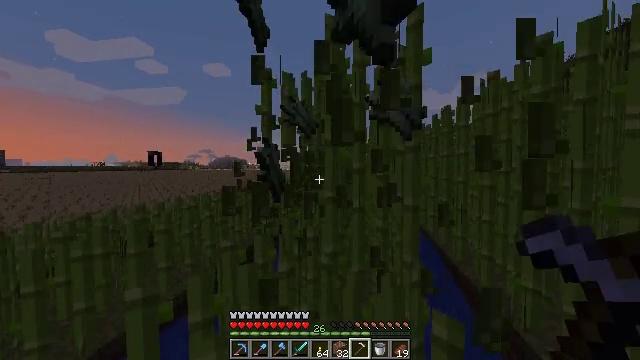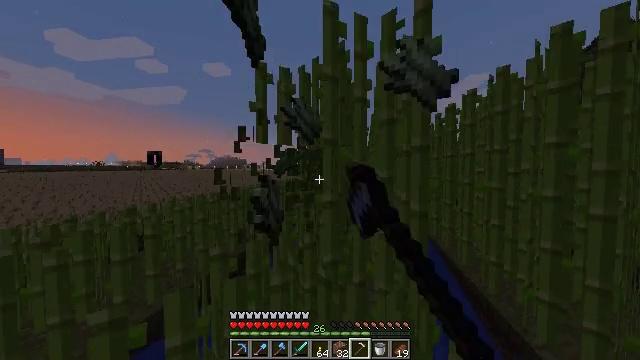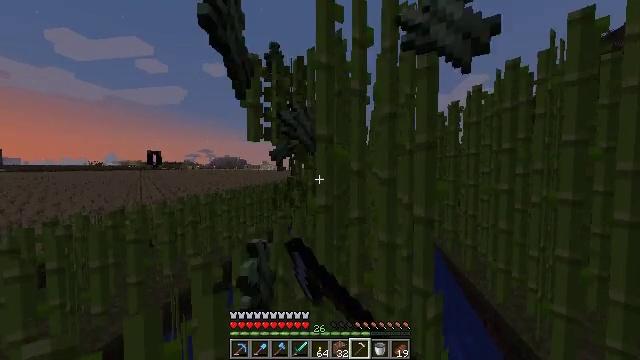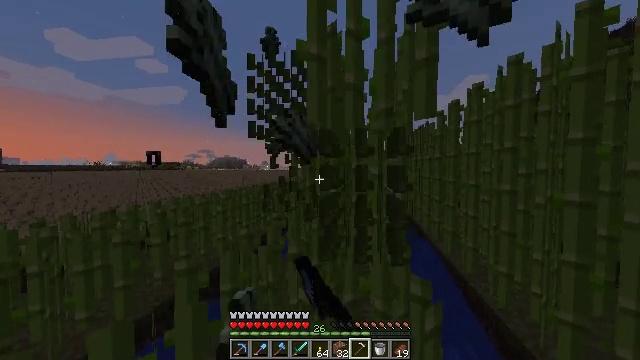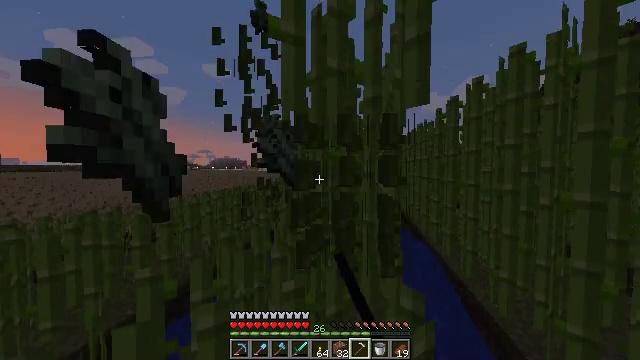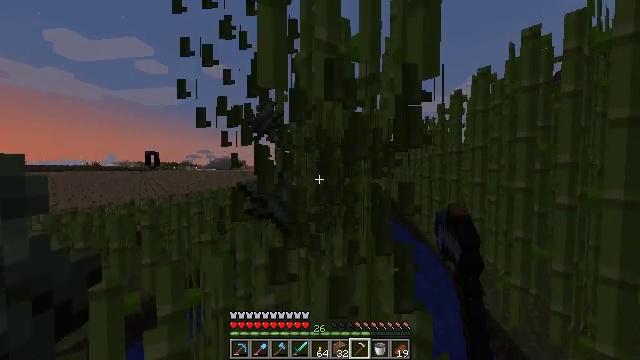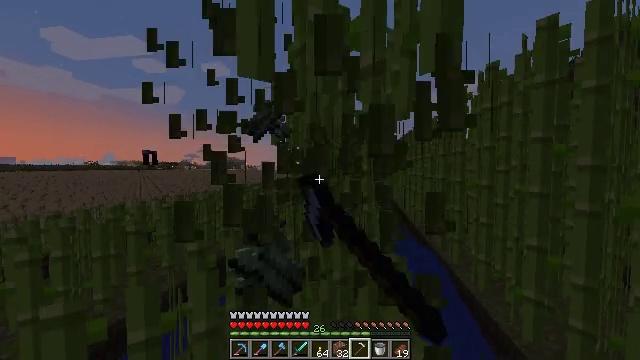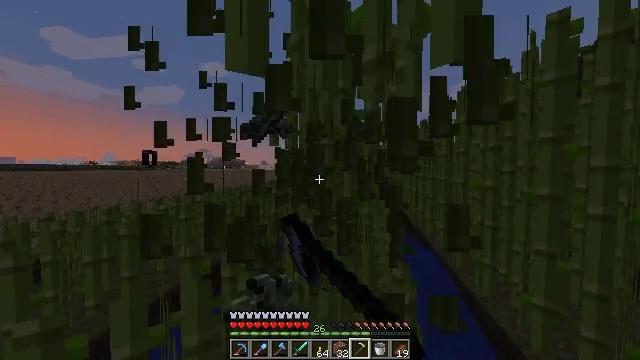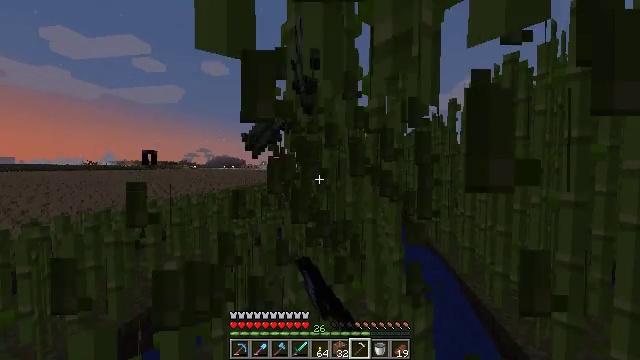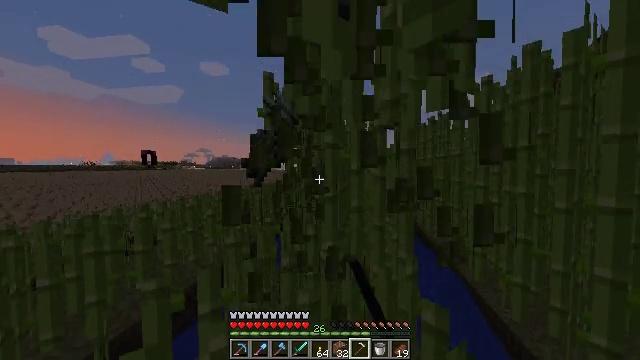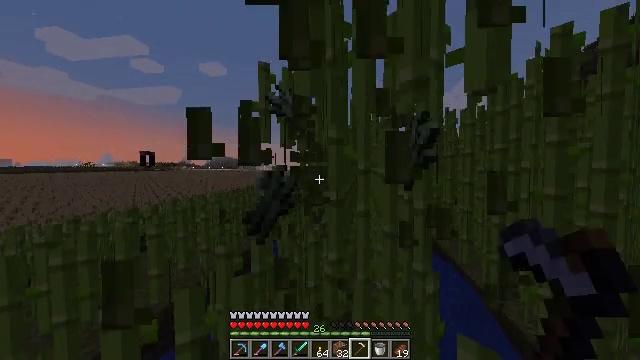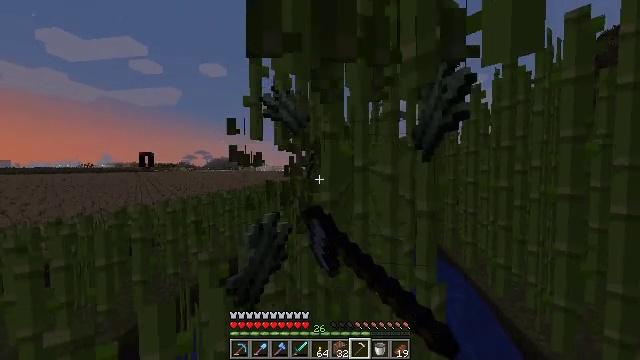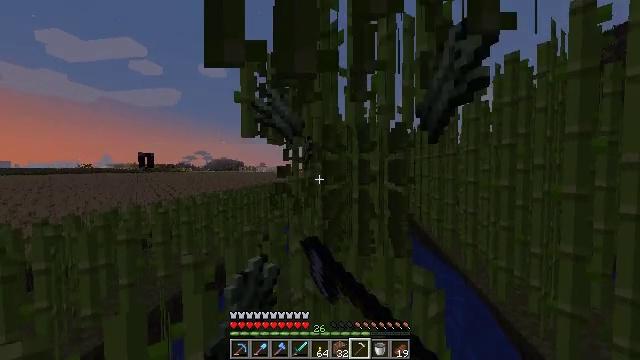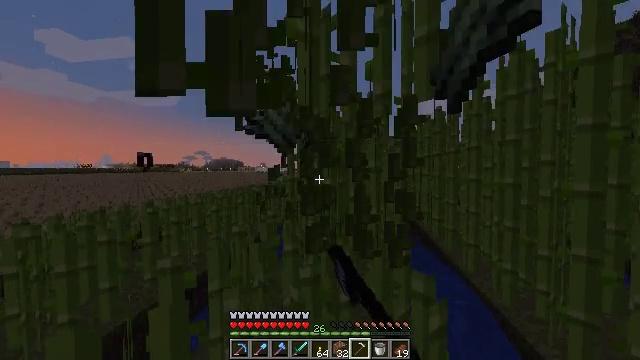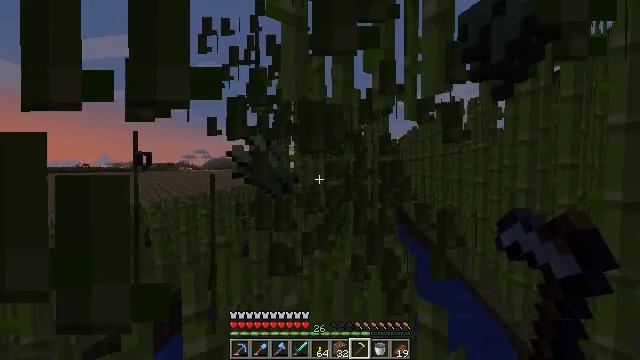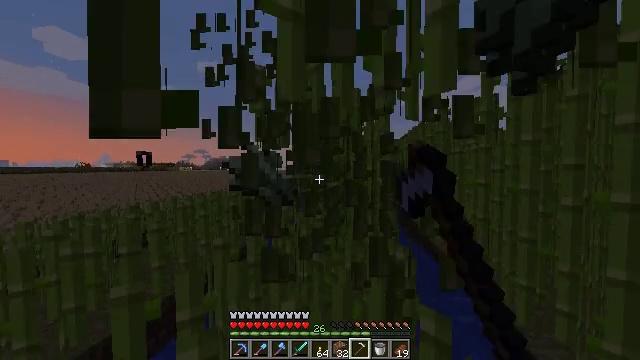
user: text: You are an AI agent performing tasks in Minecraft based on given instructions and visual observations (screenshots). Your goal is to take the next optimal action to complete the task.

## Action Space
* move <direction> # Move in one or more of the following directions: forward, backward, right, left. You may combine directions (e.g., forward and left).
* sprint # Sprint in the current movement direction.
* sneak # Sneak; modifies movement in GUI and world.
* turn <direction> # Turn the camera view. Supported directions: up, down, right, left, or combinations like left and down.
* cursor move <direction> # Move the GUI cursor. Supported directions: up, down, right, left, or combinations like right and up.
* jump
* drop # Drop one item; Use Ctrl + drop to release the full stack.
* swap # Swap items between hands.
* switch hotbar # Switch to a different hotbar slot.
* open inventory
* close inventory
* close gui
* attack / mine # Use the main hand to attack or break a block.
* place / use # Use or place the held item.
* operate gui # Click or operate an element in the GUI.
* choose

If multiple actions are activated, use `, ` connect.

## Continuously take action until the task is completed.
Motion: motion action
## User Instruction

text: Gather sugar cane for crafting.
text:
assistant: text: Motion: move forward, attack / mine
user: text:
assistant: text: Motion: move forward and move right, attack / mine
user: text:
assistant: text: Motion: move forward and move right, attack / mine
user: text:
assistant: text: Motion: move forward, attack / mine
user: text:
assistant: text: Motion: move forward, attack / mine
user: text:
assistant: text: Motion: move forward, attack / mine
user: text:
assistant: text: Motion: move forward, attack / mine
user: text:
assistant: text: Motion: move forward, attack / mine
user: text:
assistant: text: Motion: move forward, attack / mine
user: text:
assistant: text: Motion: move forward, attack / mine
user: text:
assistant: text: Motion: move forward and move right, attack / mine
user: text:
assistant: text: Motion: move forward and move right, attack / mine
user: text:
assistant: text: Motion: move forward, attack / mine
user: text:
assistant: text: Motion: move forward, attack / mine
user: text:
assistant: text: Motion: move forward, attack / mine
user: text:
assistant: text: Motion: move forward, attack / mine
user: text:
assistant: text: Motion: move forward, attack / mine
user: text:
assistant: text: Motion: move forward, attack / mine
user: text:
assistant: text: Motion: move forward, attack / mine
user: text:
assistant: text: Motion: move forward and move right, attack / mine
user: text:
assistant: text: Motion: move forward and move right, attack / mine
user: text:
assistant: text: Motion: move forward and move right, attack / mine
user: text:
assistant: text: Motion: move forward, attack / mine
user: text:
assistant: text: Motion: move forward, attack / mine
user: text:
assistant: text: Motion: move forward, attack / mine
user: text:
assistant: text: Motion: move forward, attack / mine
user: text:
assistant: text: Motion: move forward, attack / mine
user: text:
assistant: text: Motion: move forward, attack / mine
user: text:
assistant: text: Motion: move forward, attack / mine
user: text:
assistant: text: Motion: move forward, attack / mine